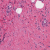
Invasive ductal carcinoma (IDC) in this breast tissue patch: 0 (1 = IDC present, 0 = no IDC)